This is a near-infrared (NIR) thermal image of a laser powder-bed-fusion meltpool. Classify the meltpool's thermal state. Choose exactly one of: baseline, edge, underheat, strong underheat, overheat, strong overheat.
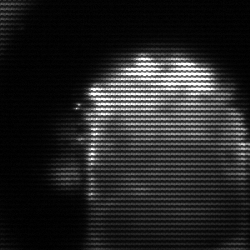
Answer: baseline